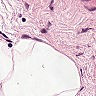
Metastatic tissue present: no